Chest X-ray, AP view. Patient: 11 years old, sex F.
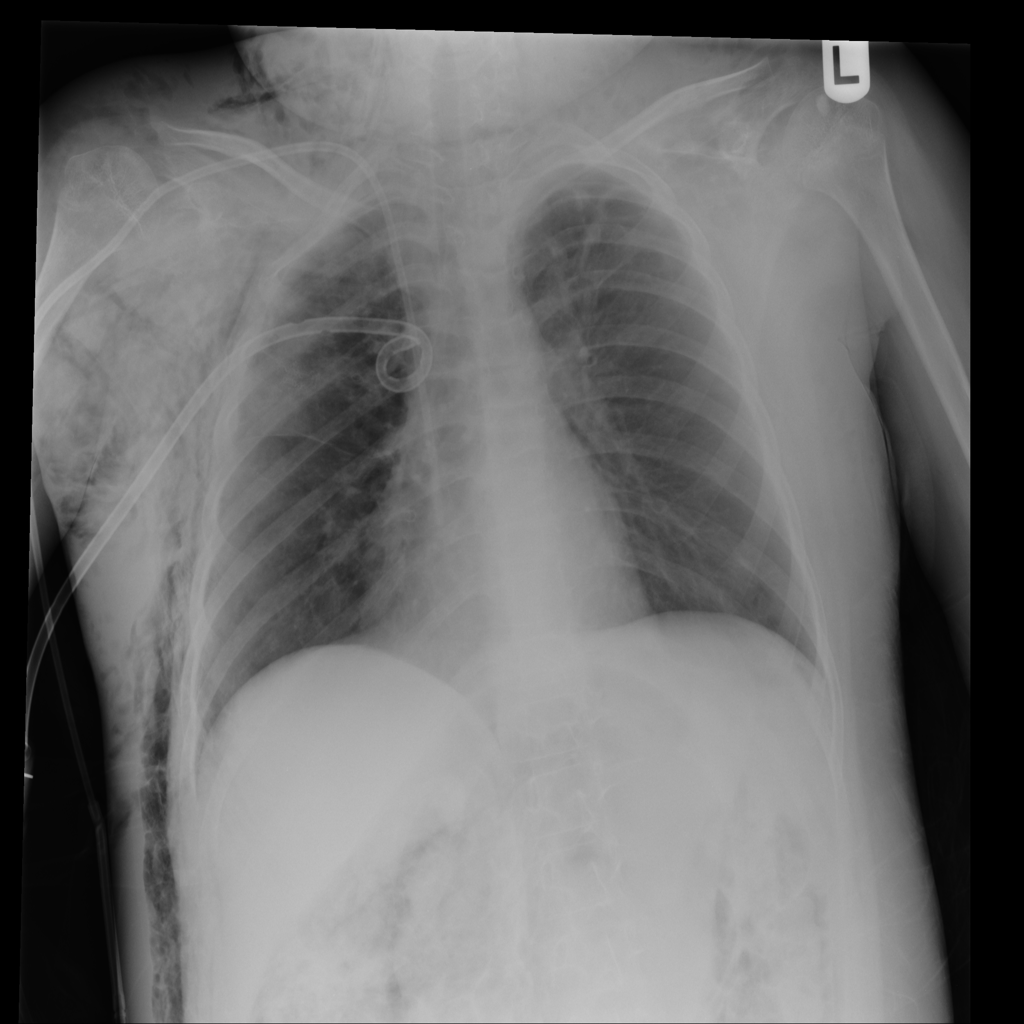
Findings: Emphysema, Pneumothorax